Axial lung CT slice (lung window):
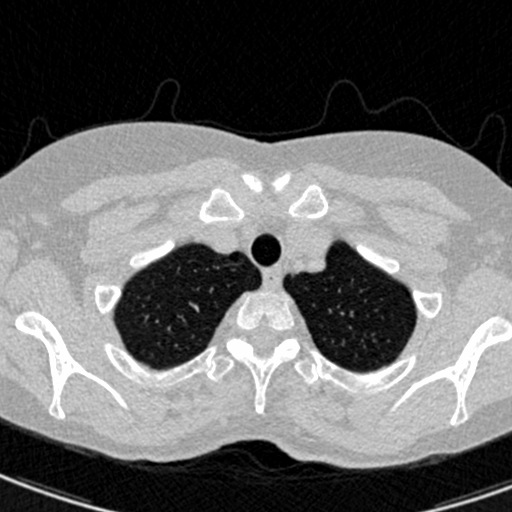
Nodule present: no